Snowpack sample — Snodgrass Mountain, Crested Butte, Colorado (2/4/25, 12:06 PM MST)
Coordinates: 38.923, -106.968
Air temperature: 35 °F
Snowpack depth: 80 cm
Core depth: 20 cm
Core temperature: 33.8 °F
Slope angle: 14°, slope face: 78°
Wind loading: low
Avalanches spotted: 0
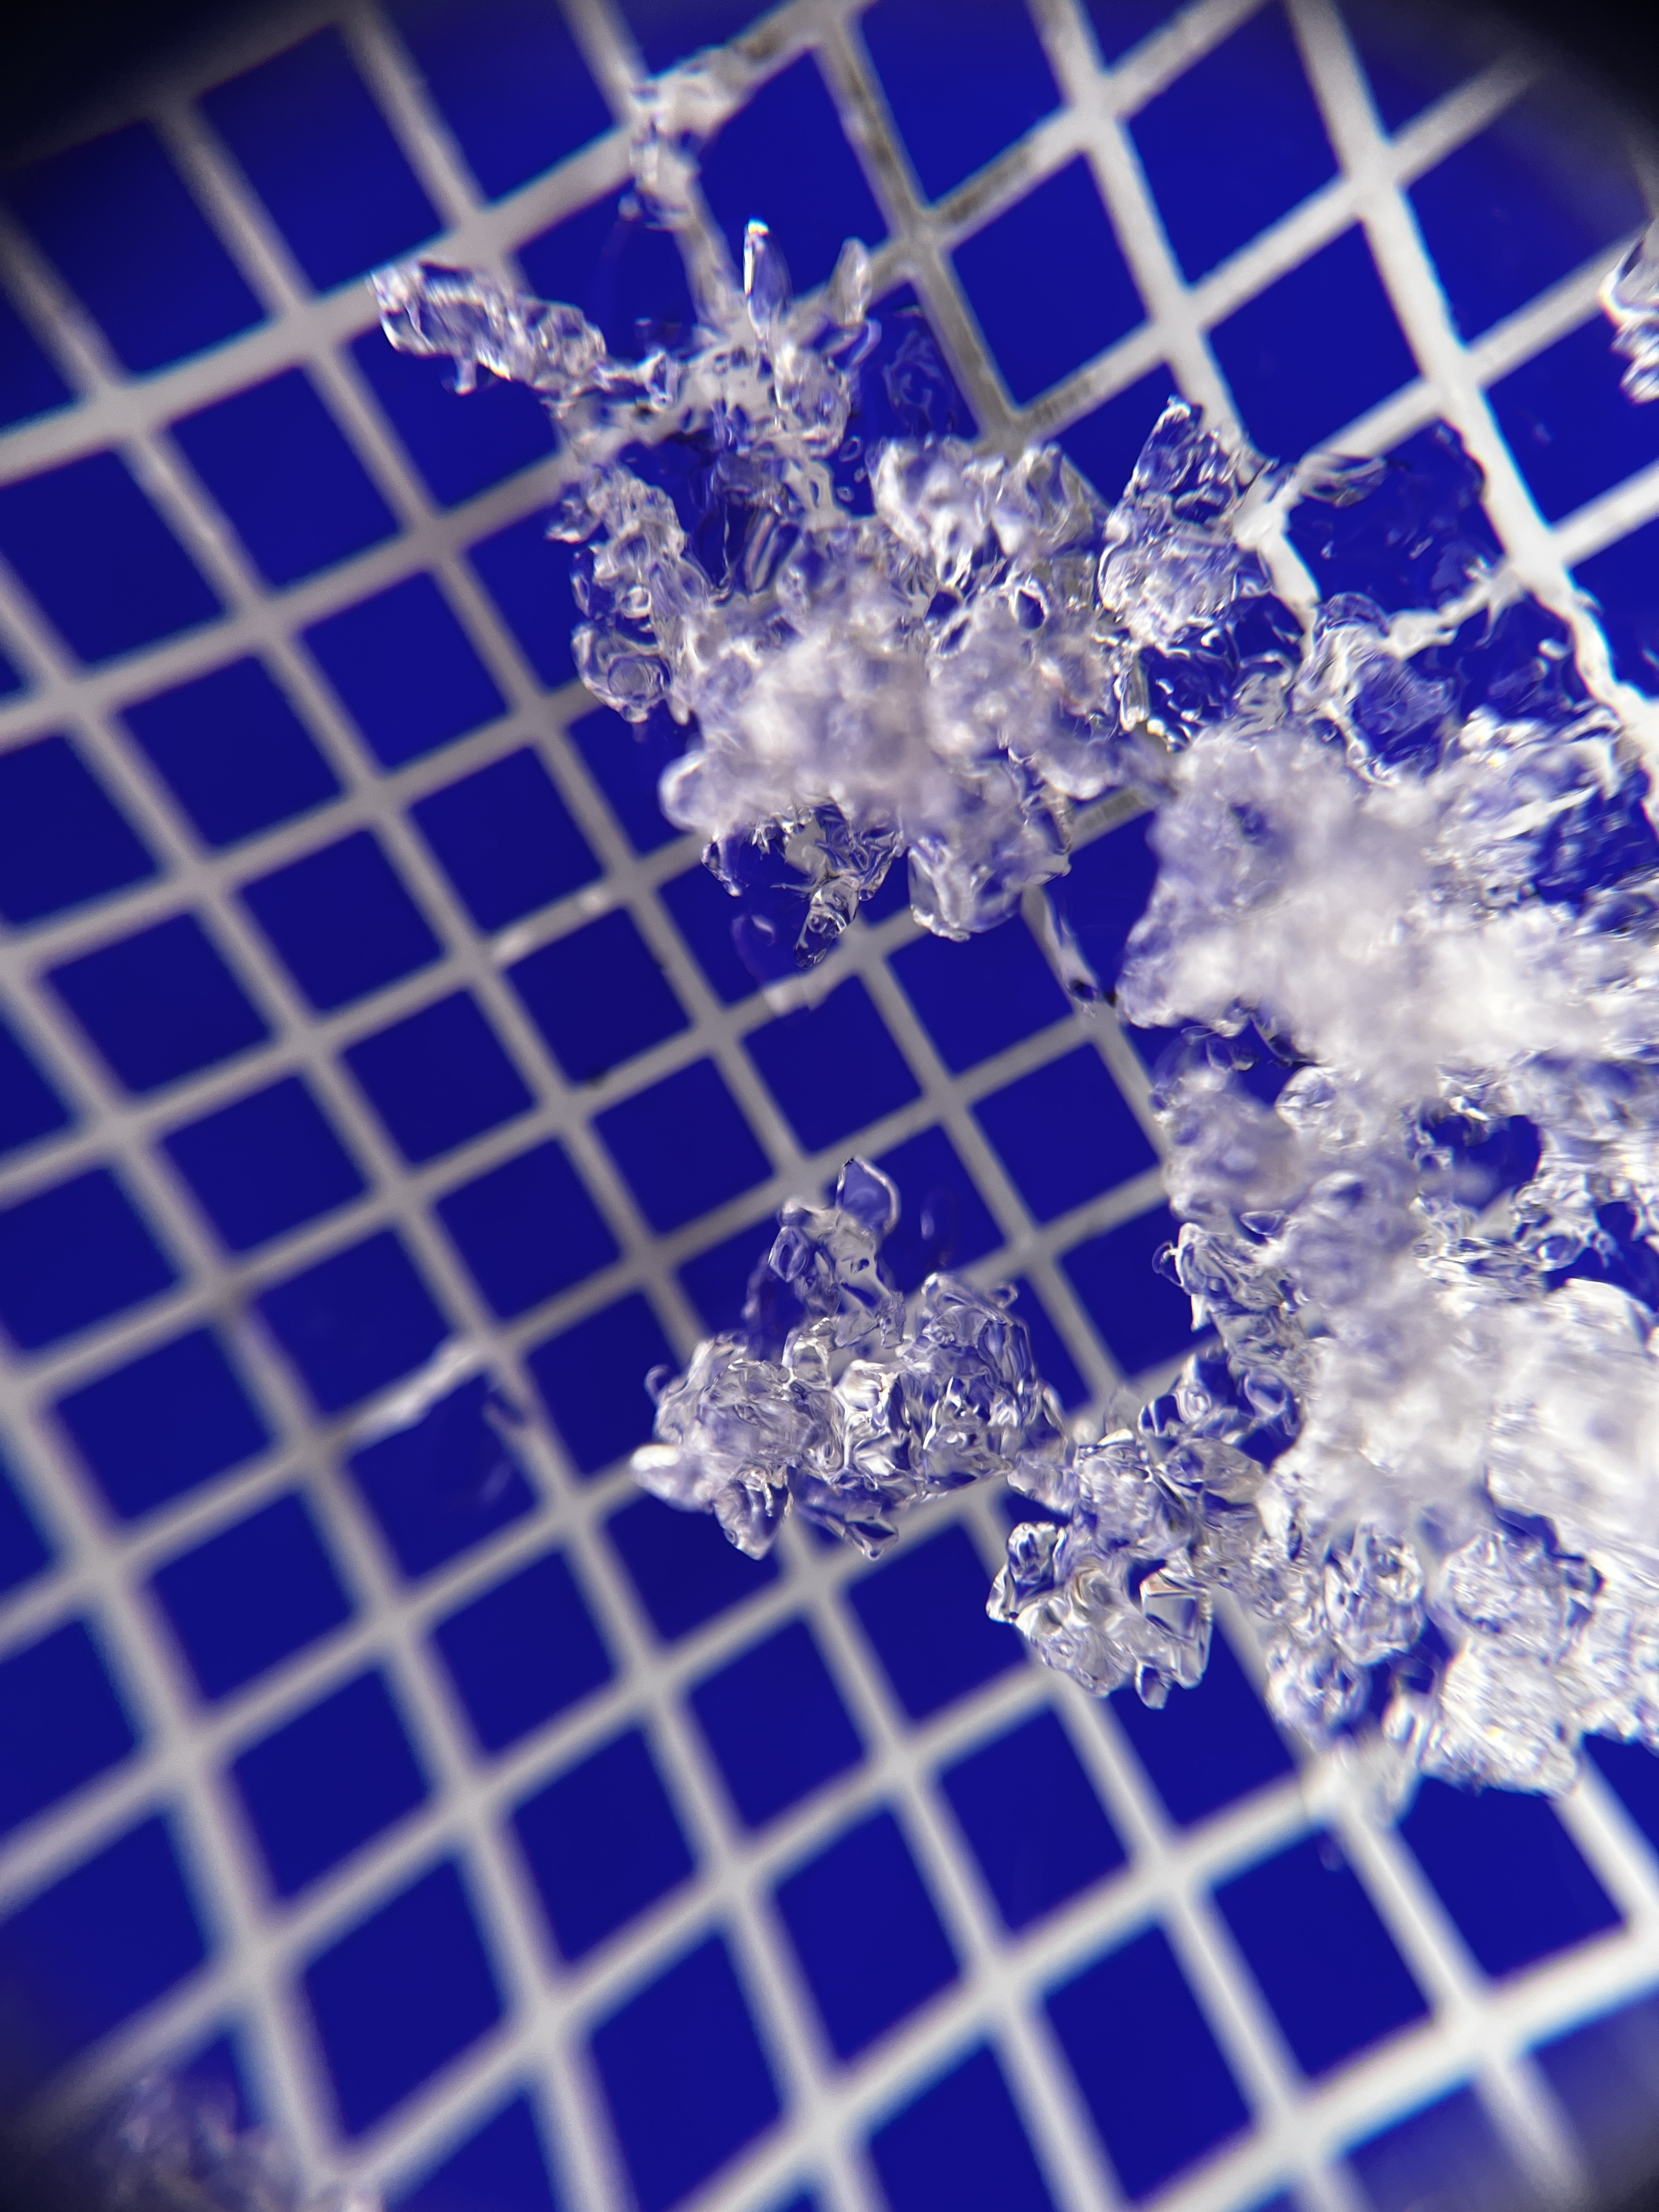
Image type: magnified_profile
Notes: No avalanches nearby, unusually warm weather for the last month reported by residents, Collected 25 yards from treeline